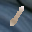
Label: 1